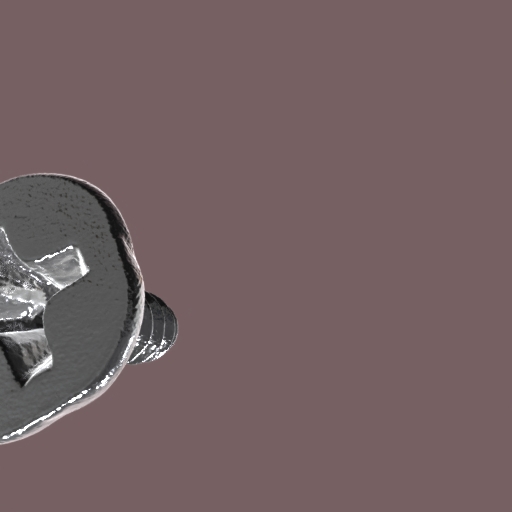
Label: screw